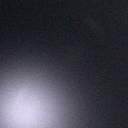
Screen state: off